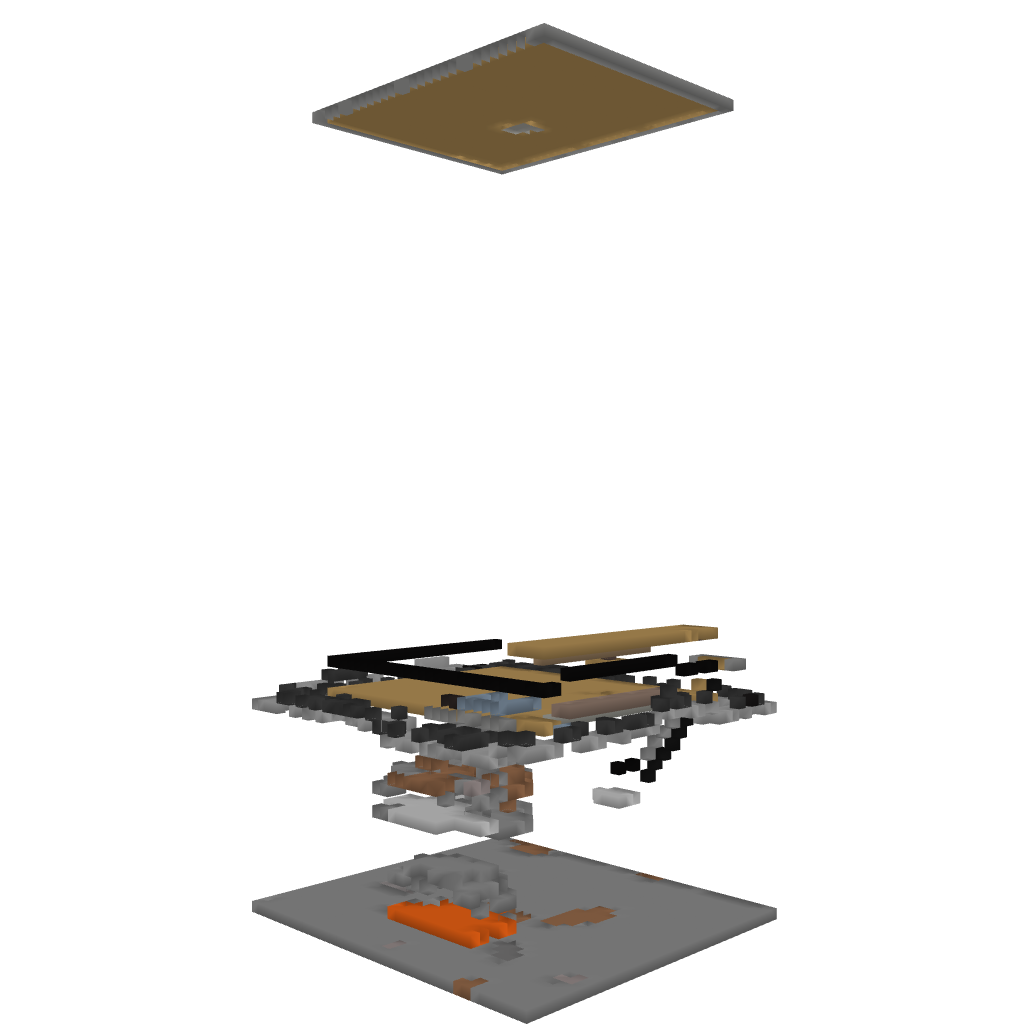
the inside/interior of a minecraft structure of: A very big house with trap!